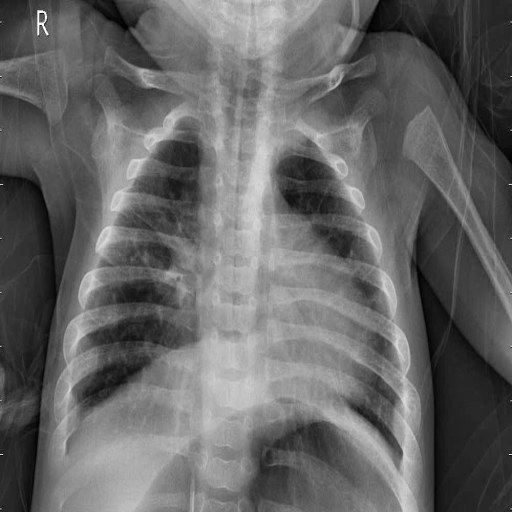
Finding: PNEUMONIA